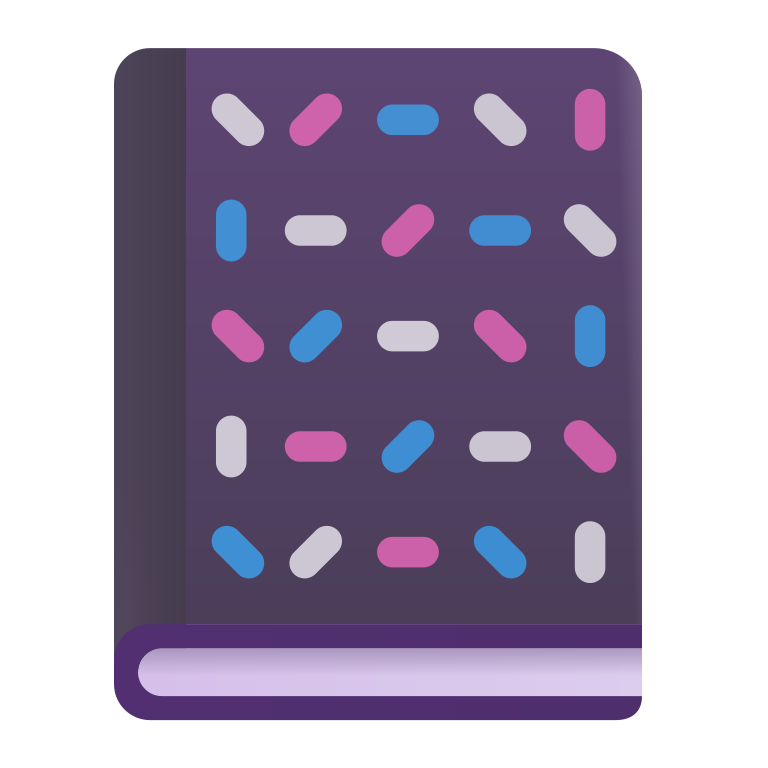
notebook with decorative cover color